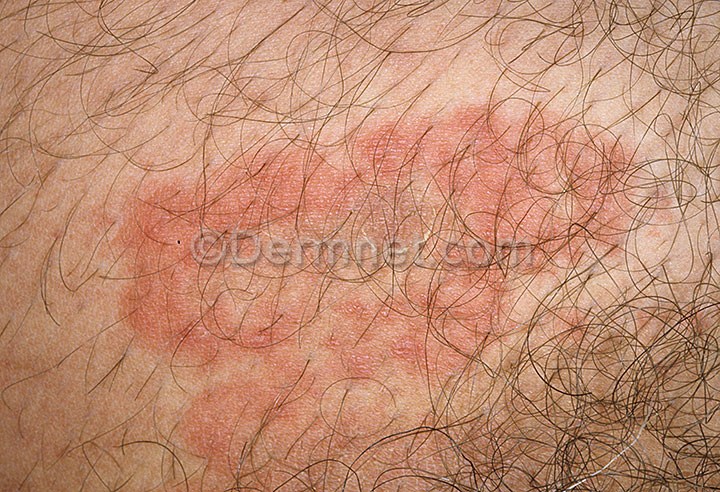
Disease: Tinea Ringworm Candidiasis and other Fungal Infections